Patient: sex F, age 65
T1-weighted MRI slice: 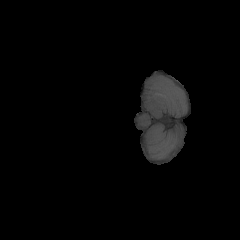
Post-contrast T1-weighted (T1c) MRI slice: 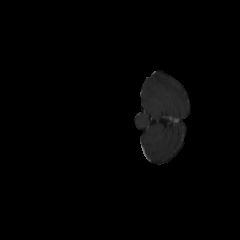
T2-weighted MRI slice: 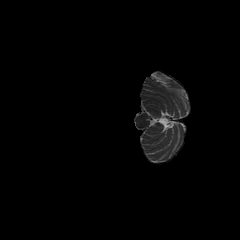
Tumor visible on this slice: no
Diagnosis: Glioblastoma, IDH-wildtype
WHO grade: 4